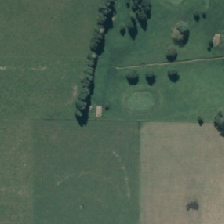
Land cover: urban_parkland